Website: slack
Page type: payment
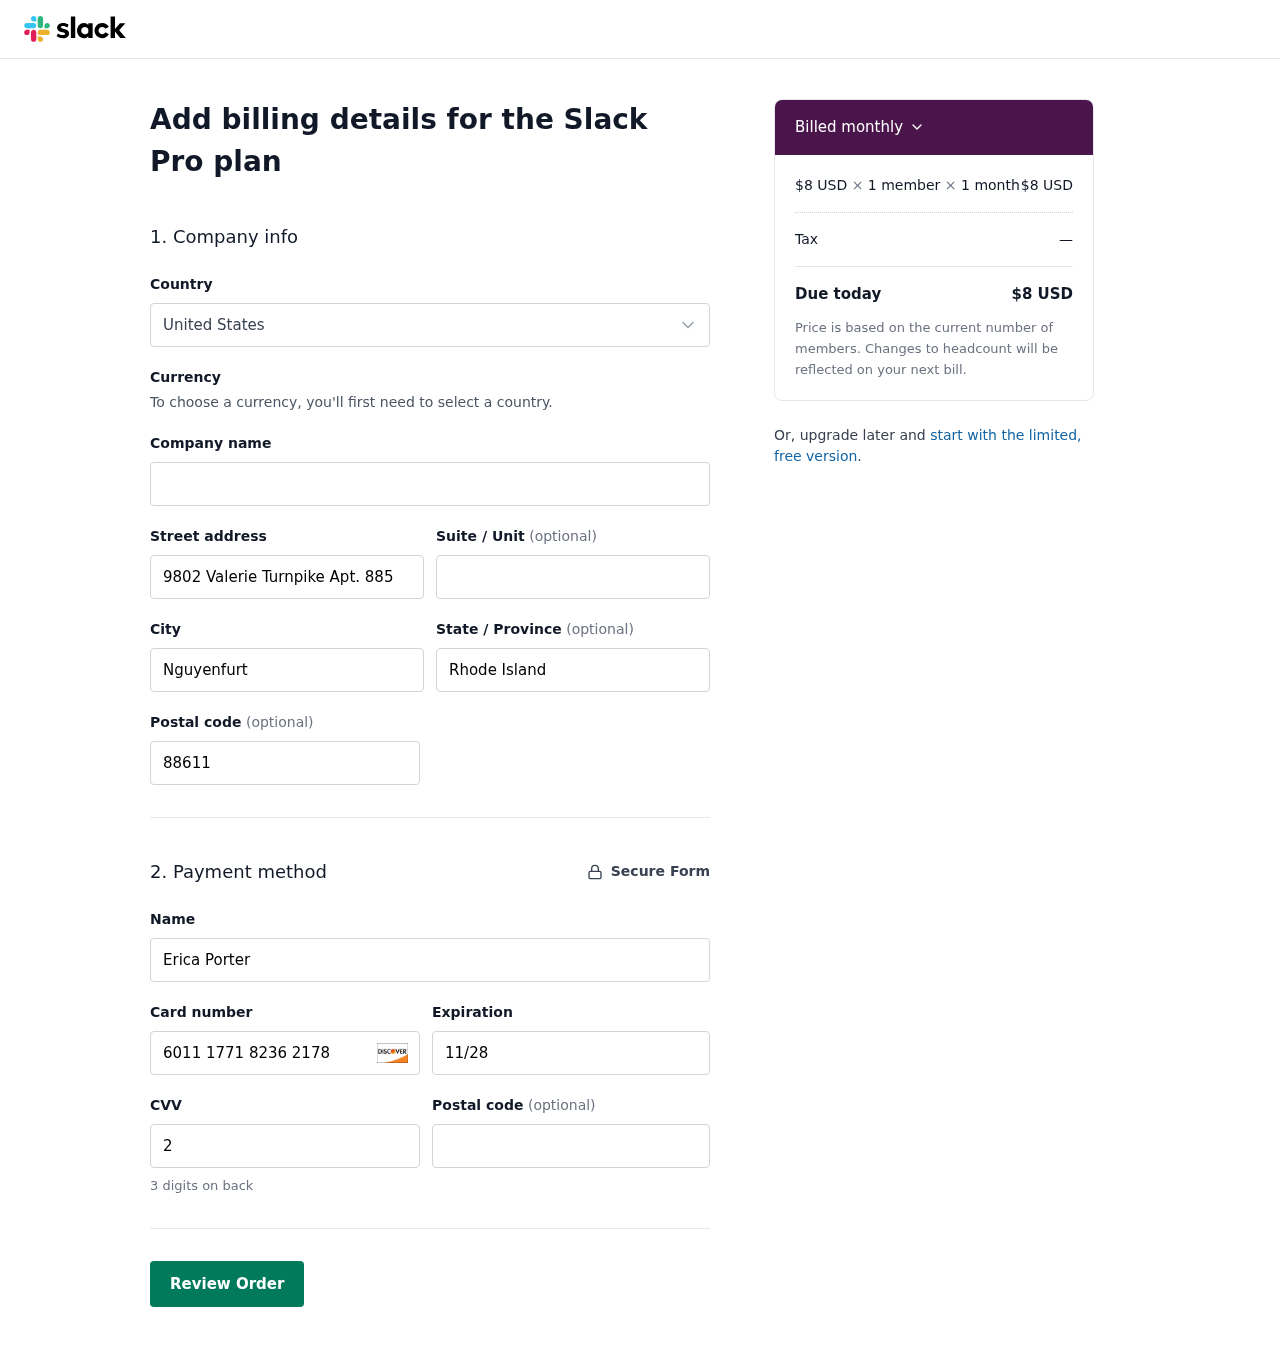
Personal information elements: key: PII_COUNTRY
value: United States
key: PII_STREET
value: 9802 Valerie Turnpike Apt. 885
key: PII_CITY
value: Nguyenfurt
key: PII_STATE
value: Rhode Island
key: PII_POSTCODE
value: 88611
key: PII_FULLNAME
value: Erica Porter
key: PII_CARD_NUMBER
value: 6011 1771 8236 2178
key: PII_CARD_EXPIRY
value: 11/28
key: PII_CARD_CVV
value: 229
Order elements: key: ORDER_PRICE_PER_MEMBER
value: $8 USD
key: ORDER_NUM_MEMBERS
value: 1 member
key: ORDER_NUM_MONTHS
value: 1 month
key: ORDER_SUBTOTAL
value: $8 USD
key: ORDER_TAX
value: —
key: ORDER_TOTAL
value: $8 USD